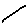
Label: line